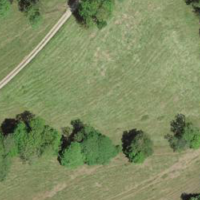
EUNIS habitat code: 52
Species observed at this site:
Primula veris